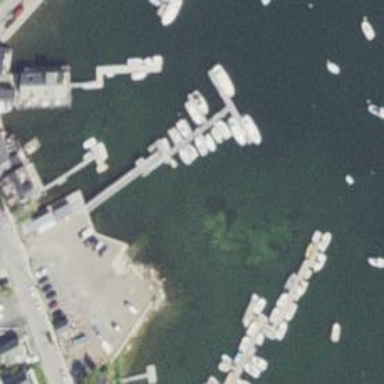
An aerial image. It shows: Man-made pier.